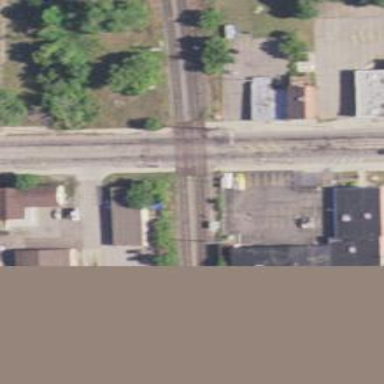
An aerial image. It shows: Railway crossing.